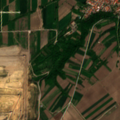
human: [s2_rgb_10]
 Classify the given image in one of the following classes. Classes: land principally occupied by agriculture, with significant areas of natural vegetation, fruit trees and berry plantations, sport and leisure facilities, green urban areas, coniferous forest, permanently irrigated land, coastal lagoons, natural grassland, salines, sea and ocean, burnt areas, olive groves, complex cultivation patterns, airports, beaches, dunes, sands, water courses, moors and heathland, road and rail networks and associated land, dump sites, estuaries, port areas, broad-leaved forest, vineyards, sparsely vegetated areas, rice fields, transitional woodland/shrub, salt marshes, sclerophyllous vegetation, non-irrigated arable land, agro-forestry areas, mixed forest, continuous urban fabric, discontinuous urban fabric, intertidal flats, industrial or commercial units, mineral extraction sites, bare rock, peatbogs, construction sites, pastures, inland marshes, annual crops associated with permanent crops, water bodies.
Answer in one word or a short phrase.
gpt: discontinuous urban fabric, mineral extraction sites, non-irrigated arable land, land principally occupied by agriculture, with significant areas of natural vegetation, transitional woodland/shrub